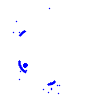
Particle: electron